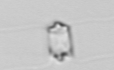
Label: Chaetoceros_didymus